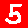
Digit: 5